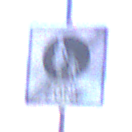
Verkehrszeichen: EndeFussgaengerzone
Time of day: SunriseSunset
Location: Outdoor (Nature)
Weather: Clear
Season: NotSpecified
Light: Natural